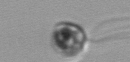
Label: flagellate_morphotype1